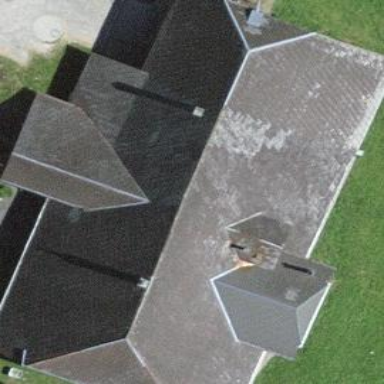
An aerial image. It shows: Farm building.